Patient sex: M
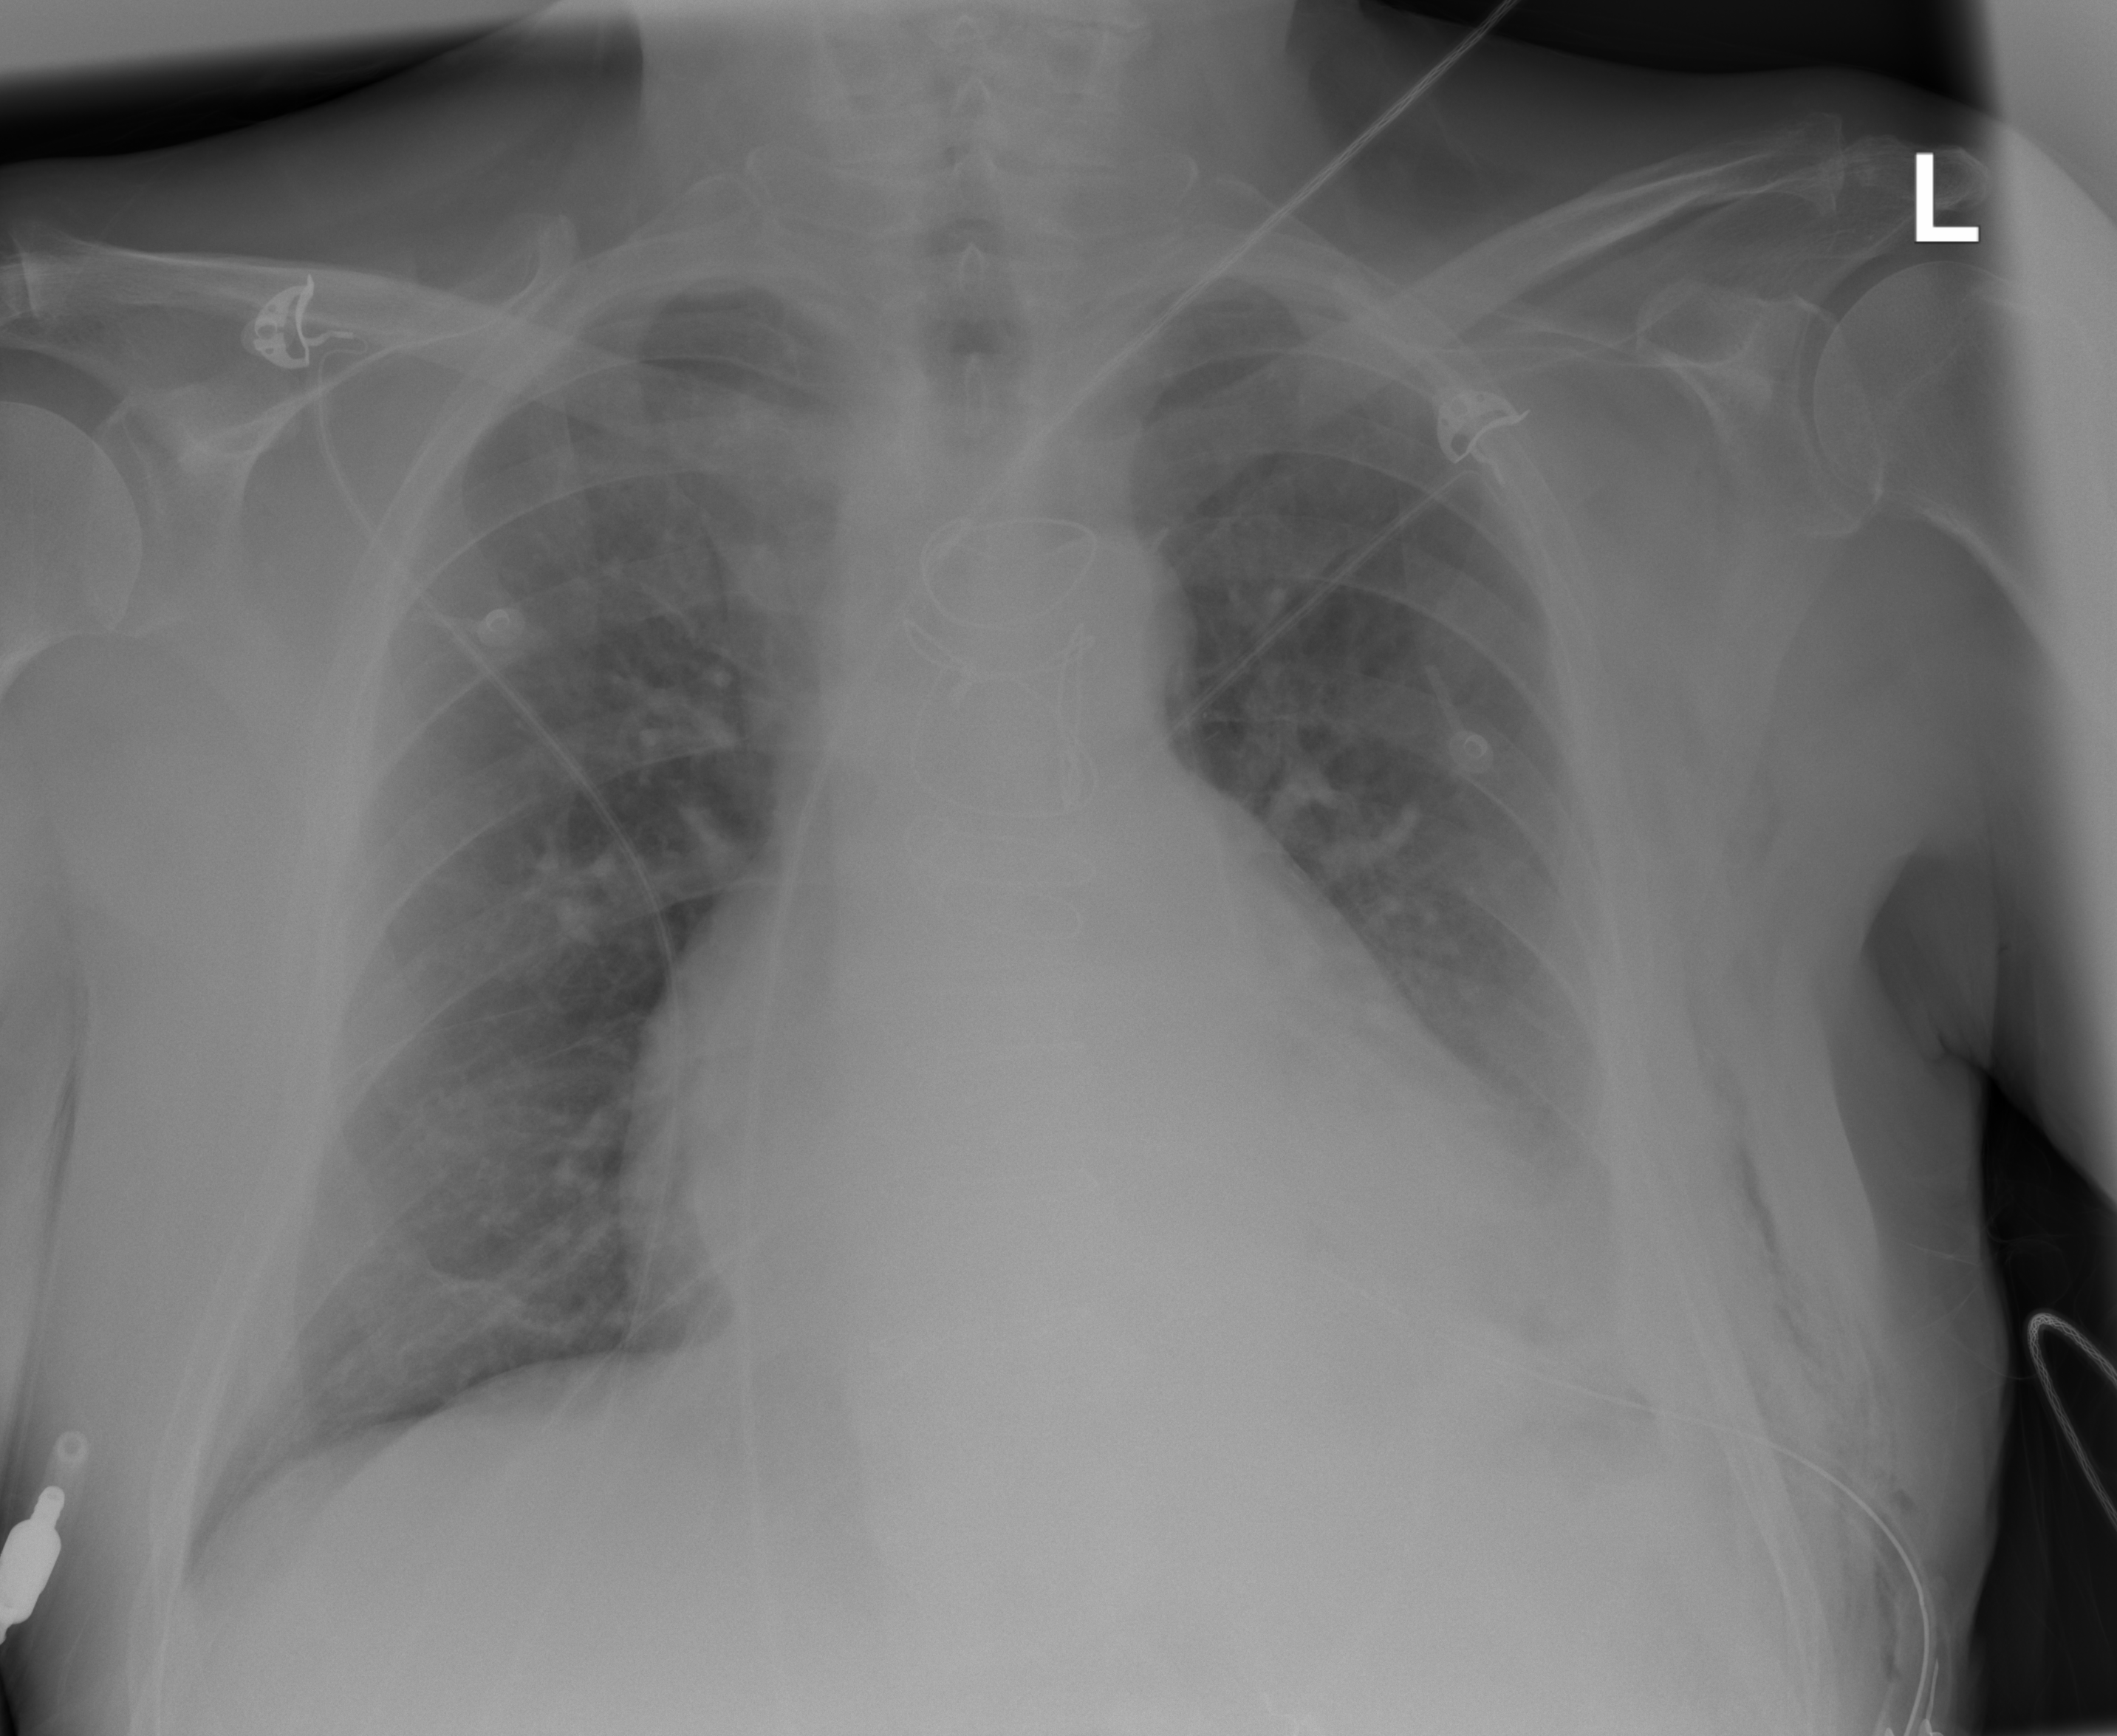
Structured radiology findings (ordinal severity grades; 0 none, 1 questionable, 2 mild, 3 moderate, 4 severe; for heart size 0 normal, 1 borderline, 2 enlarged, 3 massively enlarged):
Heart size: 2
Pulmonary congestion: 0
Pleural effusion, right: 0
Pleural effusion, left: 2
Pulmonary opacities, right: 0
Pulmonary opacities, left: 0
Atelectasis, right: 0
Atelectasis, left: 2